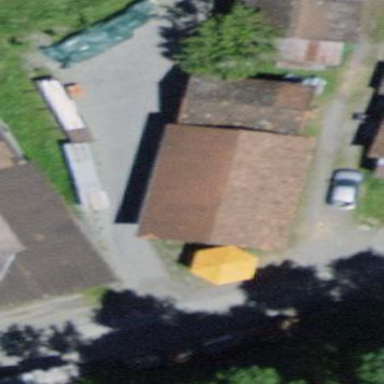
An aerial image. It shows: Rural barn.